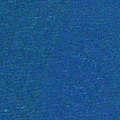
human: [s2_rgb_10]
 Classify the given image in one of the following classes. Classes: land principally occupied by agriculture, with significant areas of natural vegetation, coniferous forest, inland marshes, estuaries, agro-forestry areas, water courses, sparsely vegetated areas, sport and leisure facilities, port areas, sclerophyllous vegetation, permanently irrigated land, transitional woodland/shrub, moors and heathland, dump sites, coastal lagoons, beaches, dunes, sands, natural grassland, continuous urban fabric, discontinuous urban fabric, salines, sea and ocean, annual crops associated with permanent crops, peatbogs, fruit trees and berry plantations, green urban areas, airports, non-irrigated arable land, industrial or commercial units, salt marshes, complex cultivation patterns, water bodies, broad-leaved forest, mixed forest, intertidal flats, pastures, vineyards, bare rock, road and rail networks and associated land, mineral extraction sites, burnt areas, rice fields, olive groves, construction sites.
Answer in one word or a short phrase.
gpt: sea and ocean